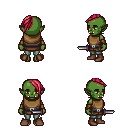
a pixel art fantasy rpg character, female body template, orc, green skin, leather chest armor, teal pants, ruby red long mohawk hairstyle, leather bracers, brown shoes, dagger, four views (front, back, left, right), 2x2 character sprite sheet, small pixel art, hard edges, no anti-aliasing